Field crop: maize
Growth stage: 2
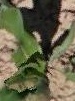
Species: maize